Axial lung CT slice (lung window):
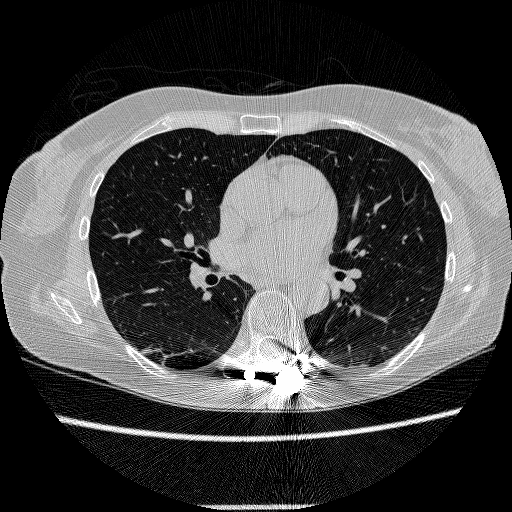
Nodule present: no